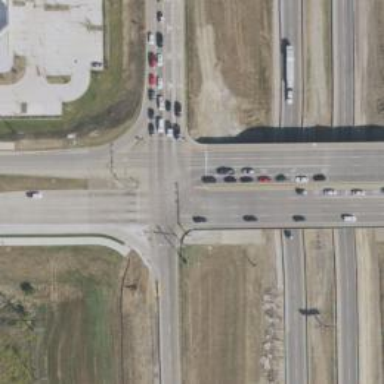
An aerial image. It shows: Secondary link road.